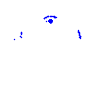
Particle: pion